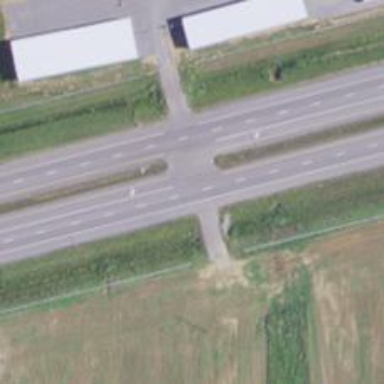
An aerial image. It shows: Unclassified road with asphalt surface.